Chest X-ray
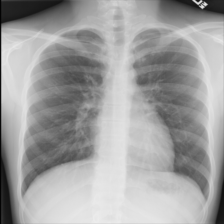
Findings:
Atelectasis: negative
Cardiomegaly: negative
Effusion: negative
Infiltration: negative
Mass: negative
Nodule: negative
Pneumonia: negative
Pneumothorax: negative
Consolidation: negative
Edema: negative
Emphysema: negative
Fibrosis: negative
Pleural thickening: negative
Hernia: negative